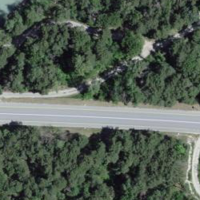
EUNIS habitat code: 44
Species observed at this site:
Saponaria ocymoides